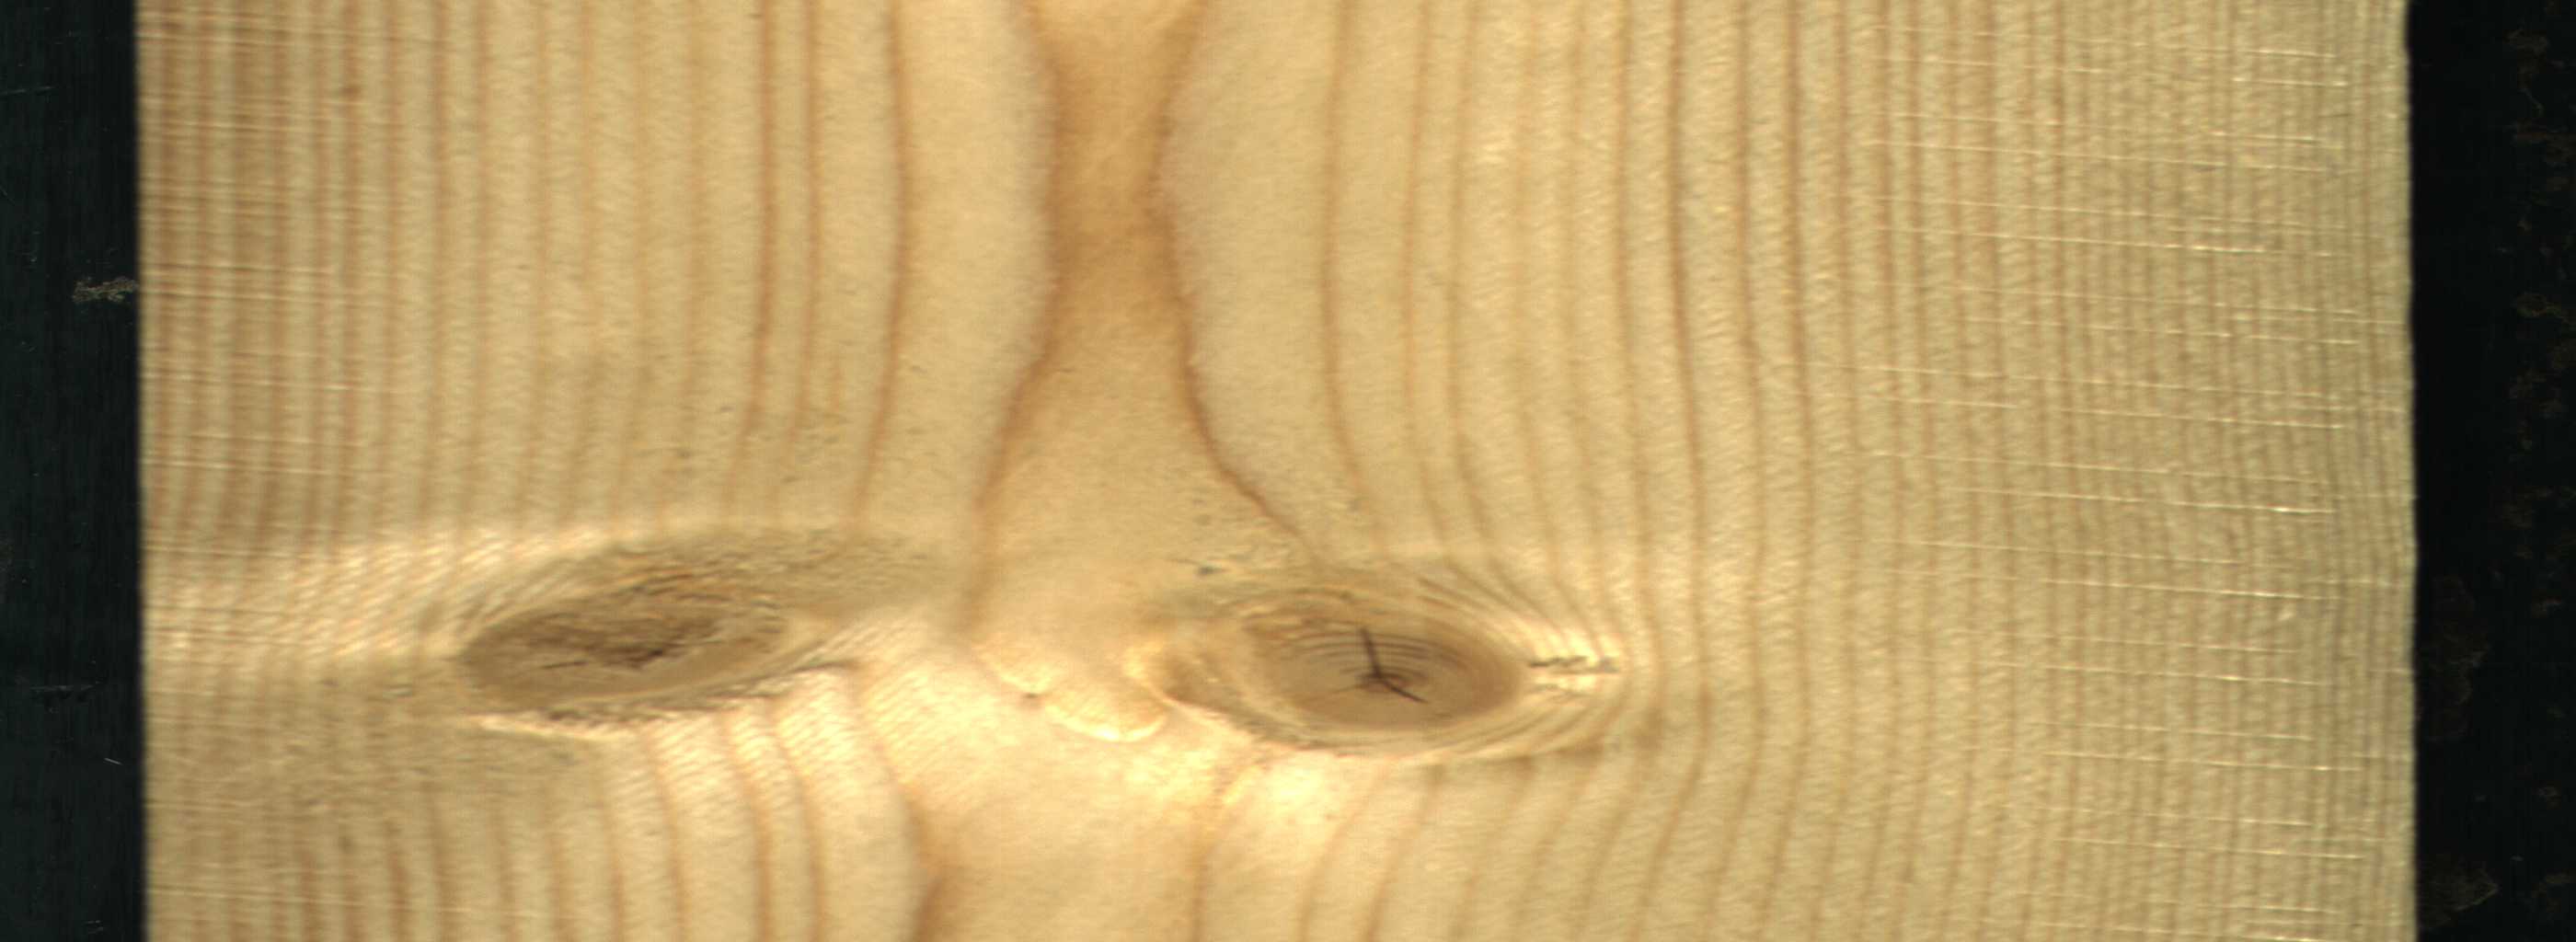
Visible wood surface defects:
knot_with_crack
knot_with_crack